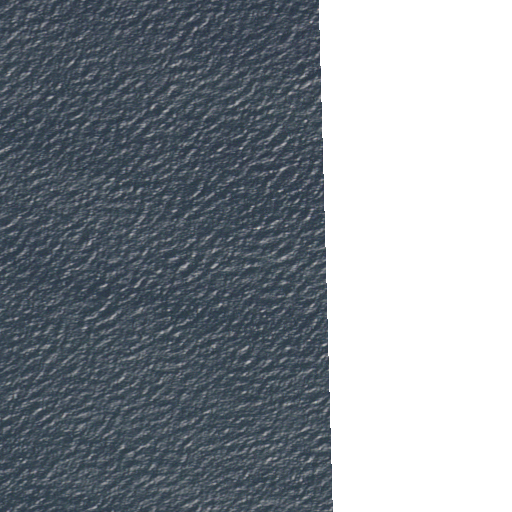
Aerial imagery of island in Massachusetts named Bates Rock containing only open water